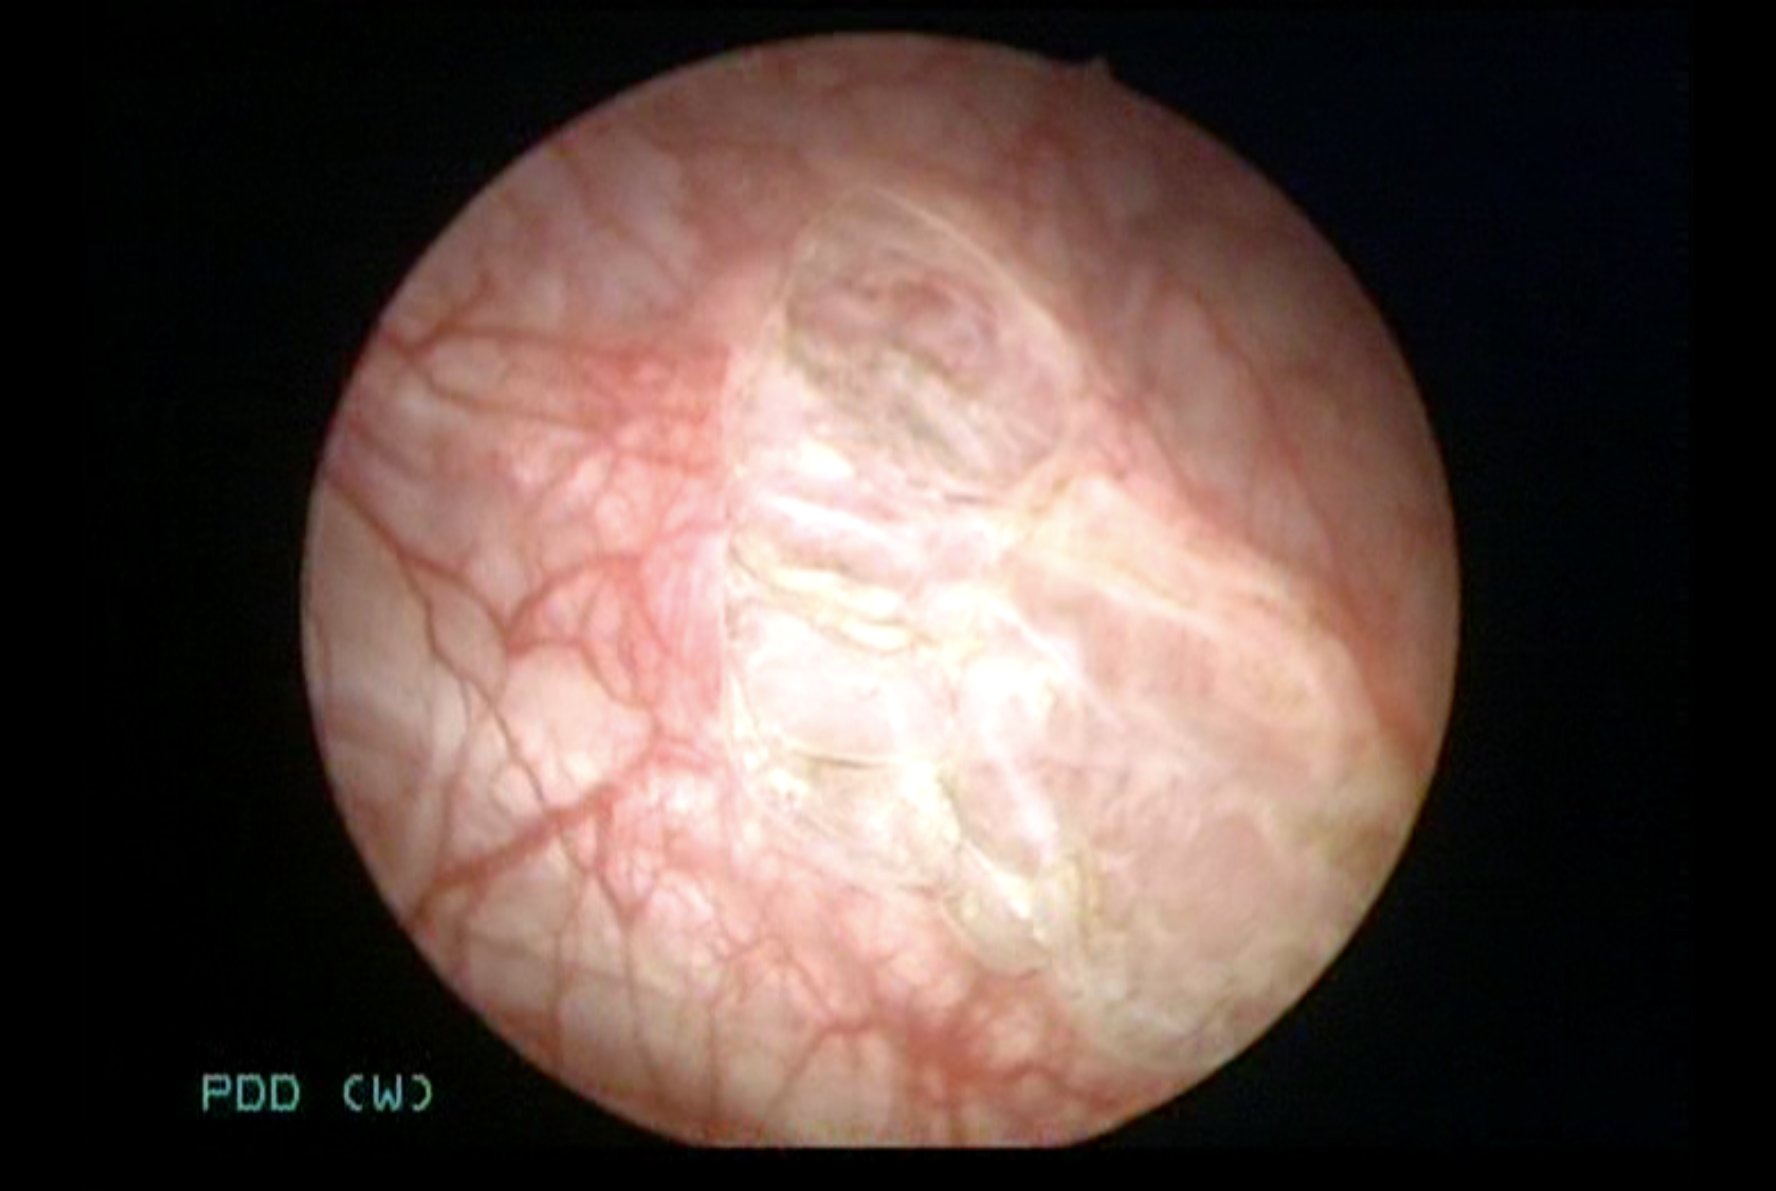
Modality: WLC
Class: Anatomical landmarks
Subclass: ResectionBed
Lesion: L1
Stage: Ta
Morphology: Non-papillary
Bladder cancer association: No